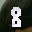
Label: 8